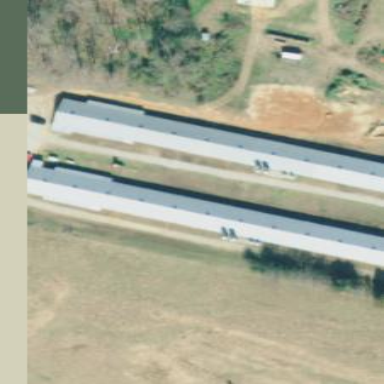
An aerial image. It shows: Poultry house.